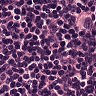
Metastatic tissue present: yes